Field crop: maize
Growth stage: 2
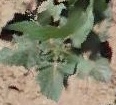
Species: datura